Question: I have a simple query I'm trying to perform with Parse that for some reason is not working. I have a "User" class that contains a column pointing to a "Subscription" class. I'm trying to query/get the User that owns the Subscription, and the one thing I know is the 'specialId' field of the subscription.

-
'''
curl -X GET Headers...
--data-urlencode 'where={"subscriptions":{"$inQuery":{"where":{"specialId":
'e9289xc9'},"className":"Subscription"}}}
https://api.parse.com/1/classes/Users
'''
Anyone see what's wrong with my query? Many thanks!
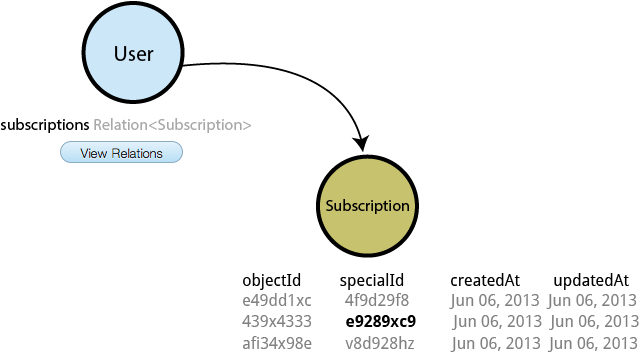
Answer: I think your endpoint may just be wrong. You can use either the real name for the built-in user class at /1/classes/_Users, or you can use the helper endpoint /1/users.